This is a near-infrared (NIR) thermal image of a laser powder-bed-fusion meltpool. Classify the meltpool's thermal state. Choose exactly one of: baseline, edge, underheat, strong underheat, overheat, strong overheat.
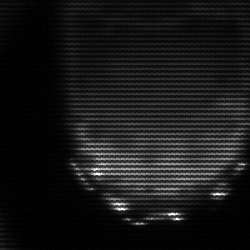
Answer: edge